Question: Imagine you have two points in 2d space and you need to rotate one of these points by X degrees with the other point acting as a center.
'''
float distX = Math.abs( centerX -point2X );
float distY = Math.abs( centerY -point2Y );
float dist = FloatMath.sqrt( distX*distX + distY*distY );
'''
So far I just got to finding the distance between the two points... any ideas where should I go from that?

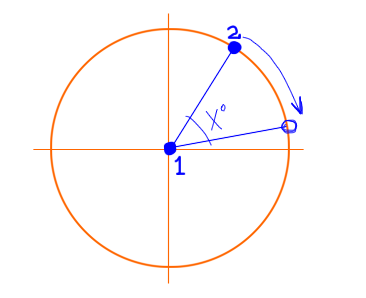
Answer: The easiest approach is to compose three transformations:
1. A translation that brings point 1 to the origin
2. Rotation around the origin by the required angle
3. A translation that brings point 1 back to its original position
When you work this all out, you end up with the following transformation (where 'x' is the desired angle of rotation in radians):
'''
newX = centerX + (point2x-centerX)*Math.cos(x) - (point2y-centerY)*Math.sin(x);
newY = centerY + (point2x-centerX)*Math.sin(x) + (point2y-centerY)*Math.cos(x);
'''
Note that this makes the assumption that the angle 'x' is negative for clockwise rotation (the so-called <URL>'.